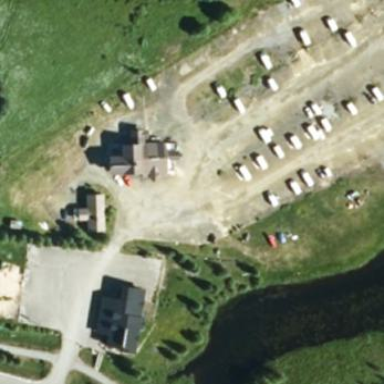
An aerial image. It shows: Caravan site with facilities for dumping waste.